Field crop: maize
Growth stage: 1
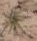
Species: salsola